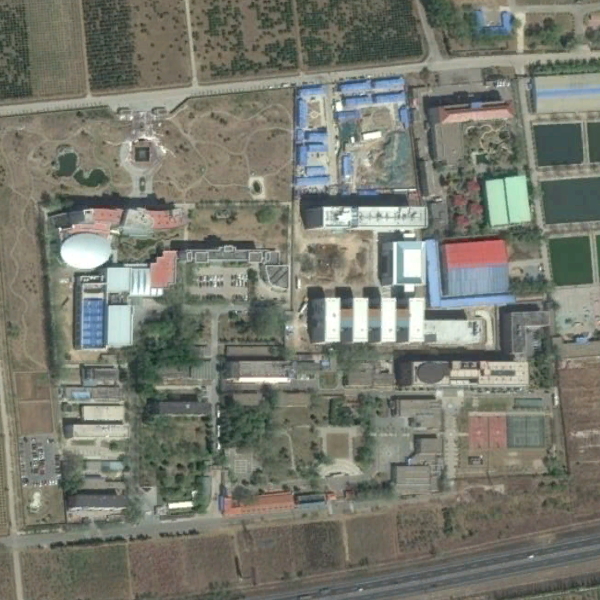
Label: Resort